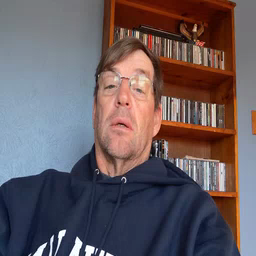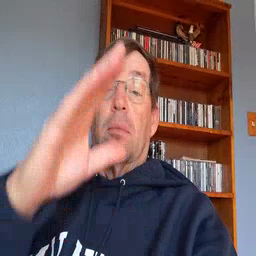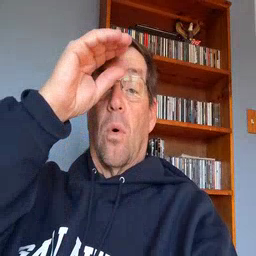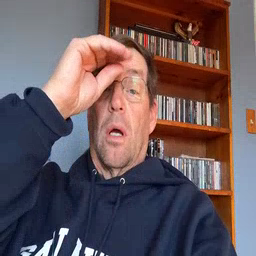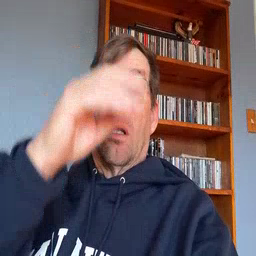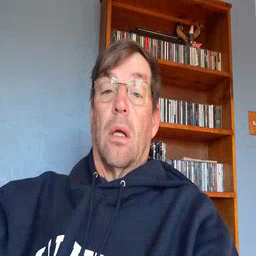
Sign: boy